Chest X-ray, PA view. Patient: 56 years old, sex F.
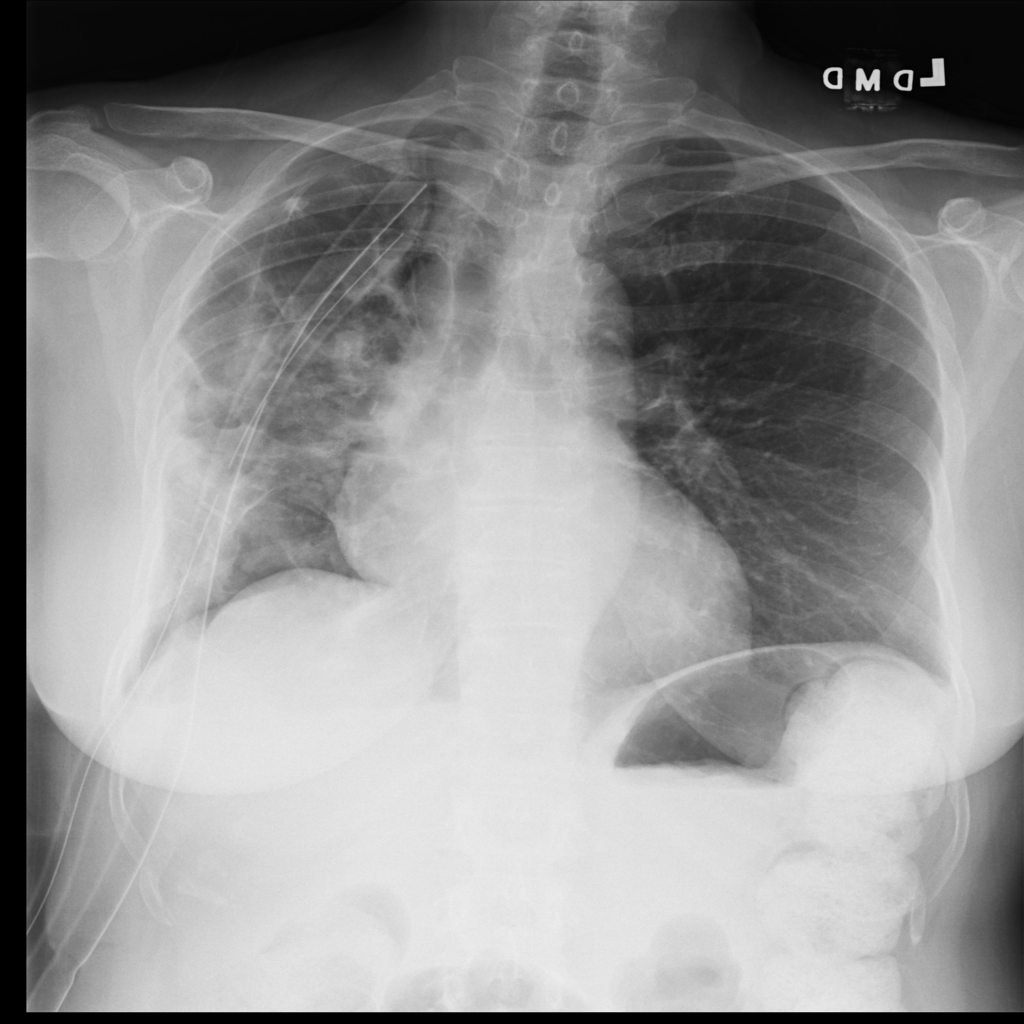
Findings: Infiltration, Nodule, Pneumothorax